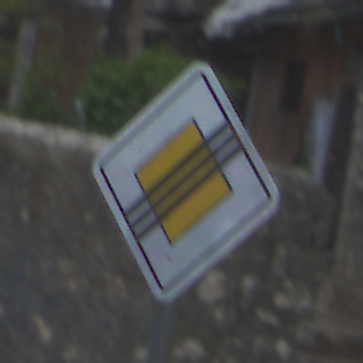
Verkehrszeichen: EndeVorfahrtsstrasse
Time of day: MorningAfternoon
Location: Outdoor (Suburban)
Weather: PartlyCloudy
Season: NotSpecified
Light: Natural